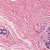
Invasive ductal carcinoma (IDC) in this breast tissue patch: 0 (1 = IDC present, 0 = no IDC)